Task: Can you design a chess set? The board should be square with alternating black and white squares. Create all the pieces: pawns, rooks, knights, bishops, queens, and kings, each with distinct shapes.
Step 3063:
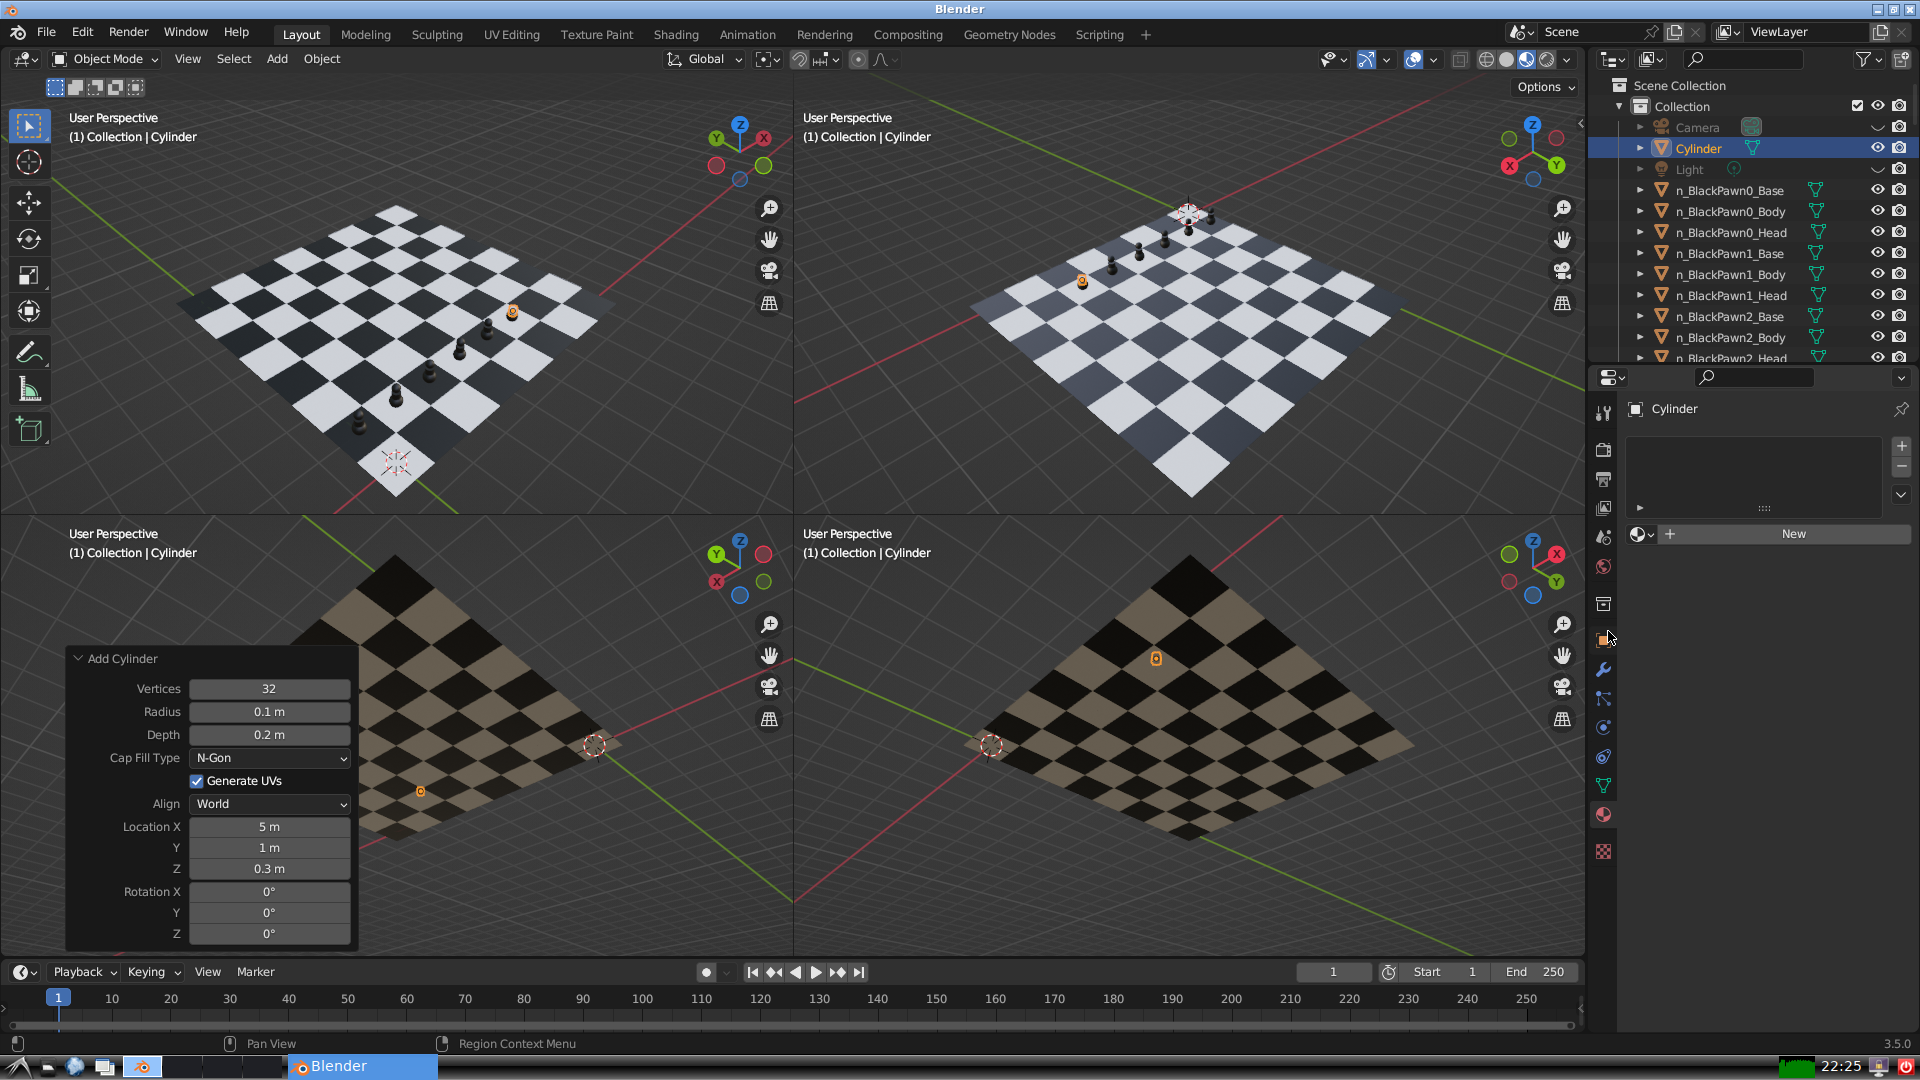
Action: click: no